Question: I have a UIVC loading from a Storyboard which, in turn, loads a Xib. This inner load is causing the VC to take more than a second to load. There is some fancy footwork going on in the inner xib (it loads another xib which has dynamic drawing) but this doesn't appear to be the bottleneck.
According to Instruments, 'UIFont -initWithCoder' is the culprit. (If you drill down further 'TBaseFont::CopyLocalizedName()' is the deepest entry that accounts for the majority of the 1s time)
I'm a bit stumped as the custom font I use occurs all throughout the app with no problems. Any ideas?

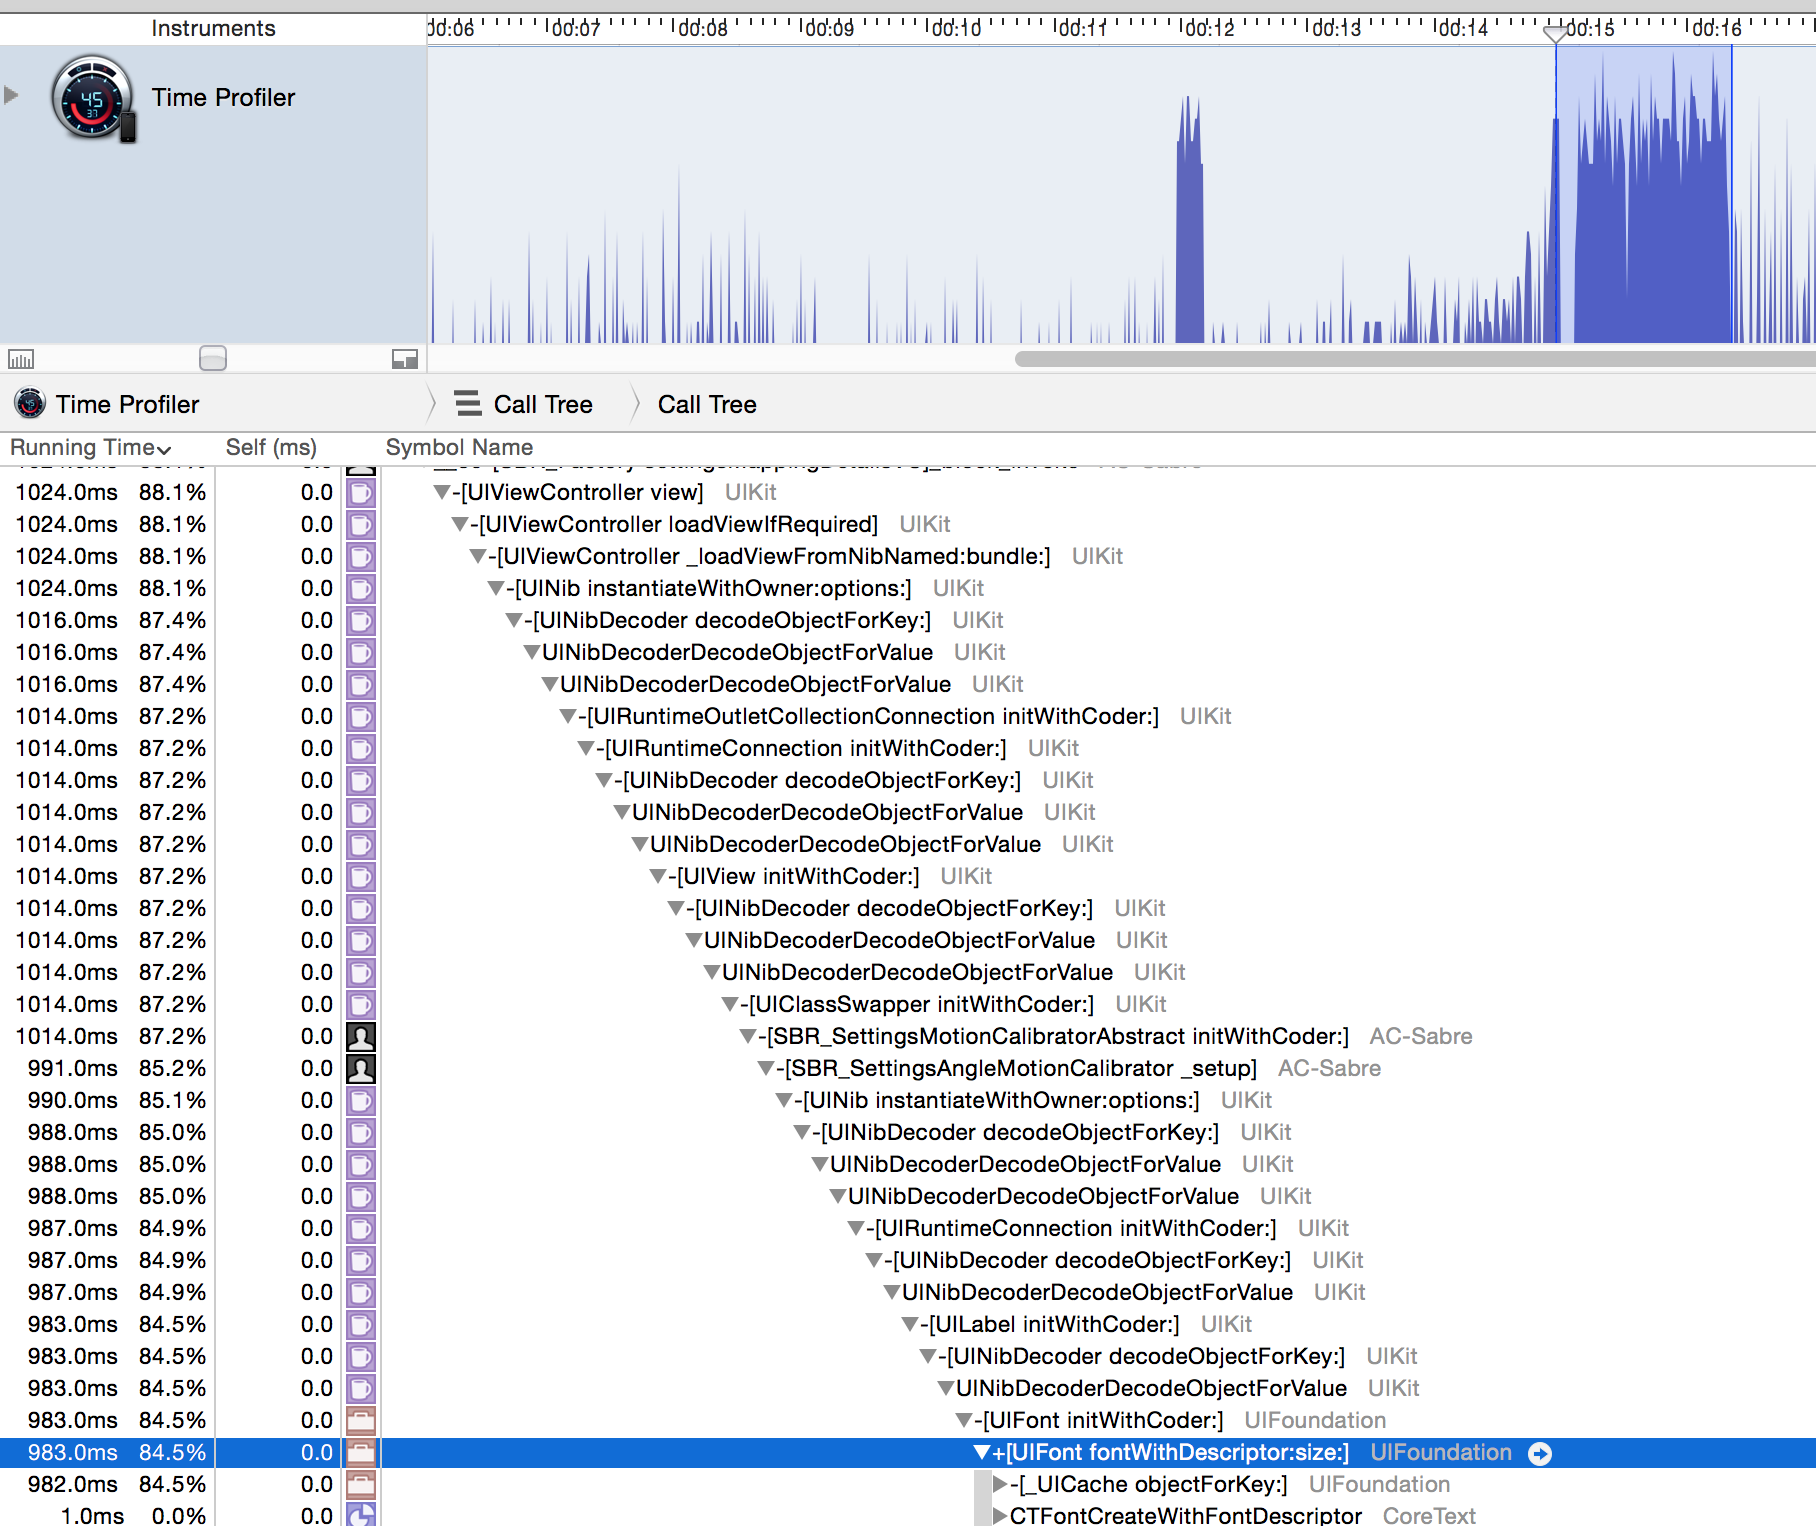
Answer: Ok the problem was that the custom font was no longer embedded in the app. I had switched to another similar one which looked the same. Weird though as I'd have expected those offending labels to revert back the System font on the device but they did not. Is it possible they were being pulled from the Macbook?